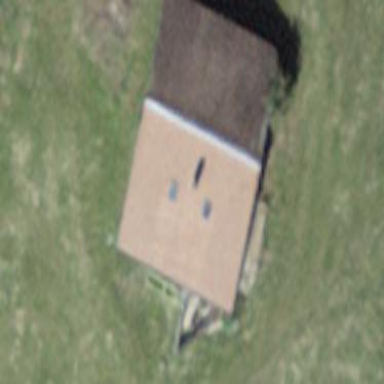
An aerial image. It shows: Cabin.